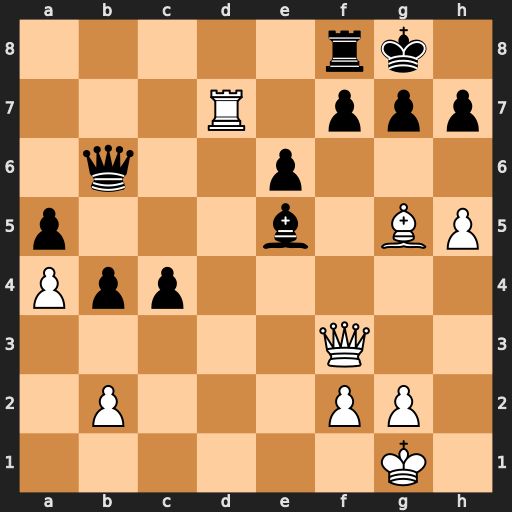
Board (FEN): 5rk1/3R1ppp/1q2p3/p3b1BP/Ppp5/5Q2/1P3PP1/6K1
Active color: w
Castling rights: -
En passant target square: -
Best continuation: Be7 Rc8 h6 f5 Qe2